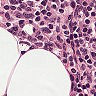
Metastatic tissue present: no